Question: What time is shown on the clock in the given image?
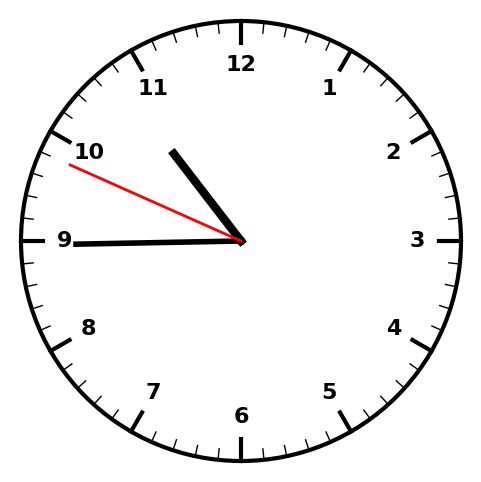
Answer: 10:44:49